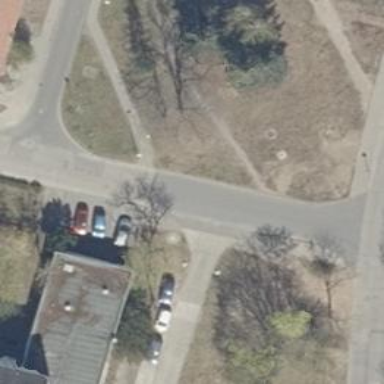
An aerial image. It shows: Footway along the road.